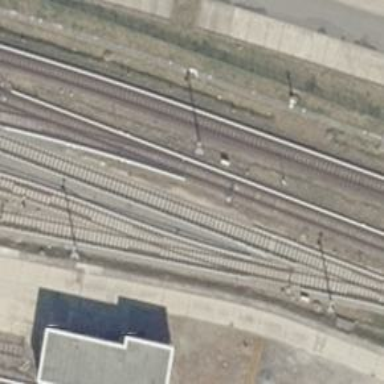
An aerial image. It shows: Rail line with bottom electrification.